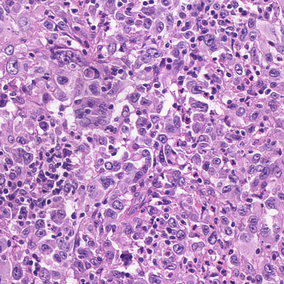
Tumor epithelial tissue: yes
Tumor-associated stroma tissue: no
Normal tissue: no